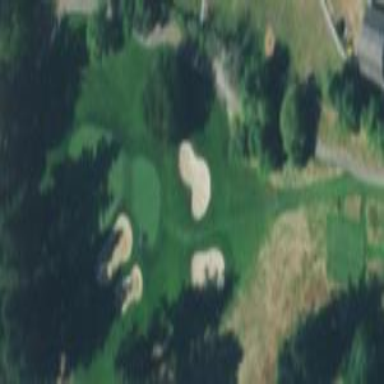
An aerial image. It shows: Area with grass used as rough in golf course.